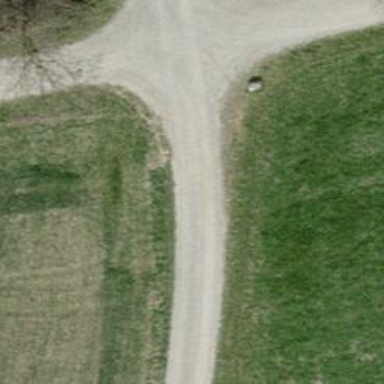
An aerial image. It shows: Compacted track with grade2 surface.